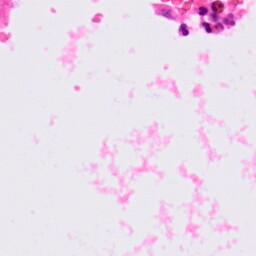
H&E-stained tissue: Lung